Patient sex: F
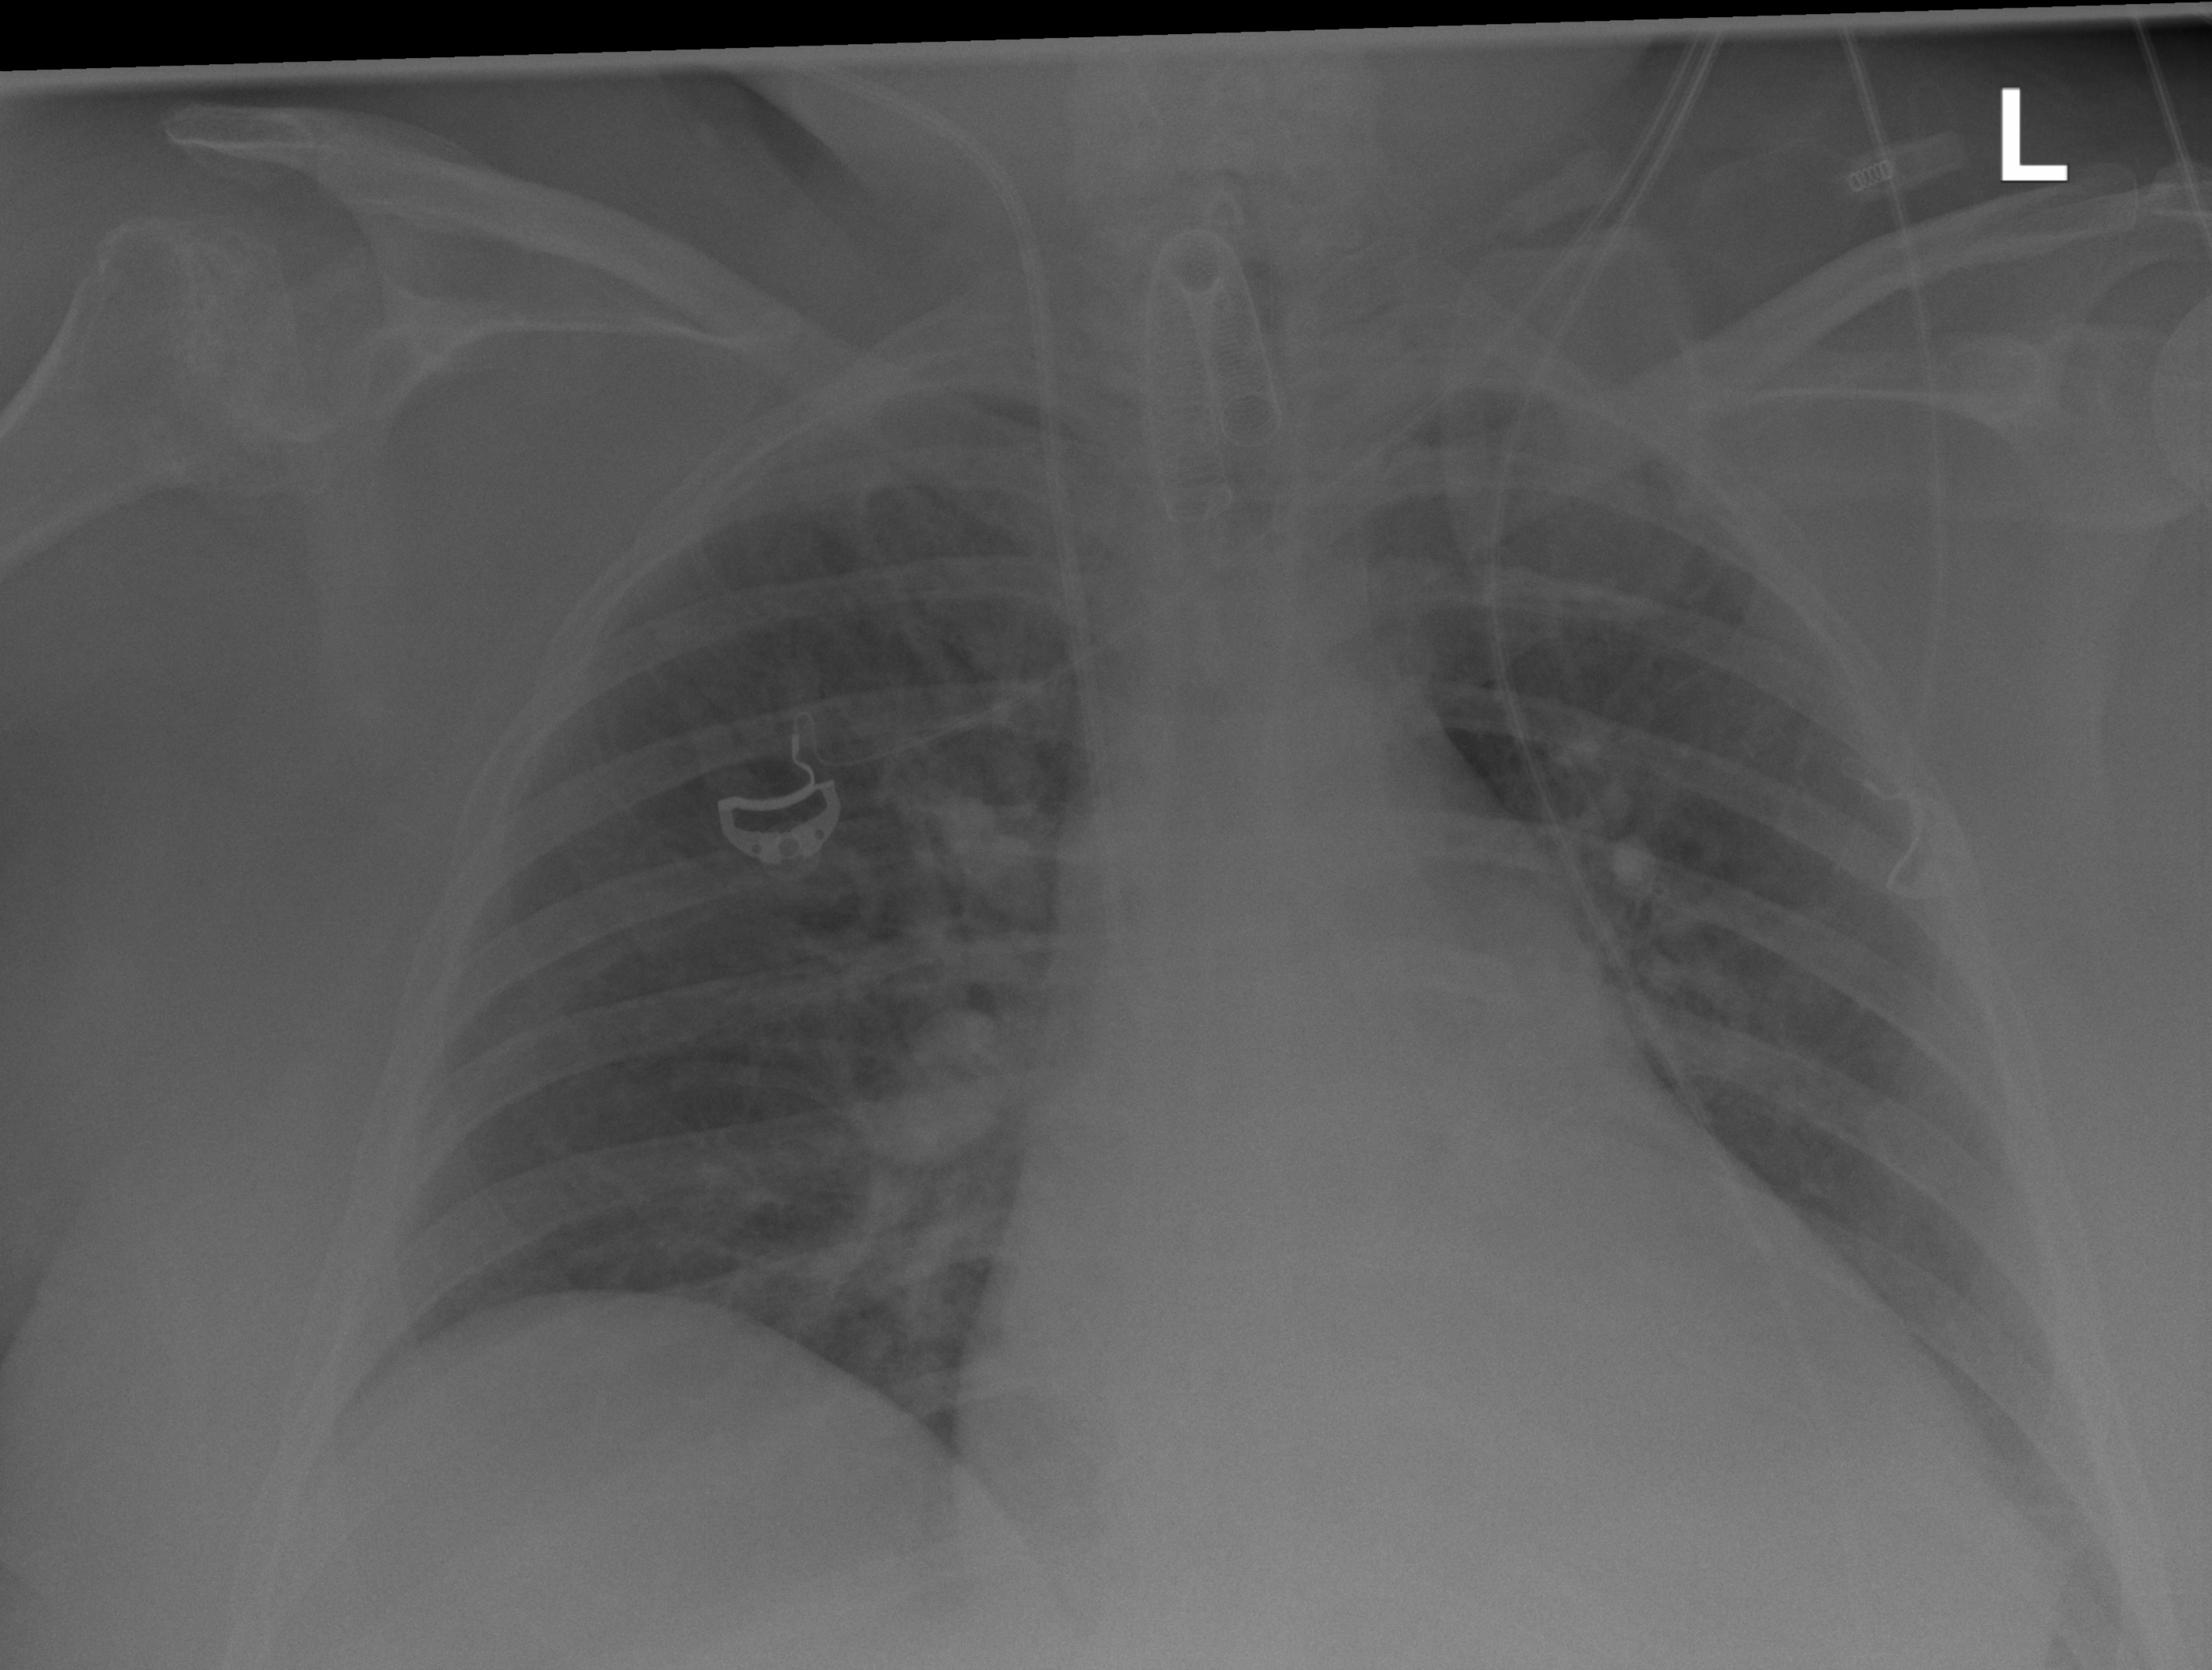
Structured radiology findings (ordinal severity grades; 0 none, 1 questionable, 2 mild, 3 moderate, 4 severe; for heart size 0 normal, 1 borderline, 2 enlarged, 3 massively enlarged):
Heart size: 3
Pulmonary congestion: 1
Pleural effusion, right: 0
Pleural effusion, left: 1
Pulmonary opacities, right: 2
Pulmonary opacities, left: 0
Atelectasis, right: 2
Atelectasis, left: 2